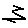
Label: zigzag